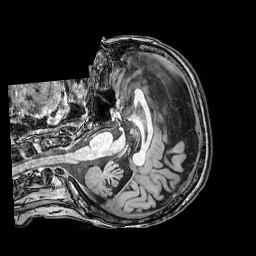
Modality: T1w
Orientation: axial
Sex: female
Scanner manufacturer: philips
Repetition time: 0.008125 s
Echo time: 0.00373 s